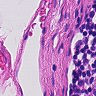
Metastatic tissue present: no